Aerial crown-view tile of a tropical tree (Barro Colorado Island, Panama), acquired 20240611:
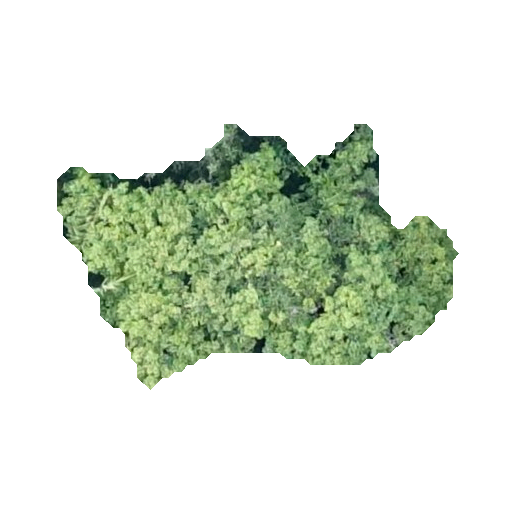
Species: Apeiba tibourbou
GBIF accepted scientific name: Apeiba tibourbou
Crown area: 107.044 m²